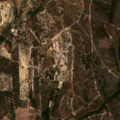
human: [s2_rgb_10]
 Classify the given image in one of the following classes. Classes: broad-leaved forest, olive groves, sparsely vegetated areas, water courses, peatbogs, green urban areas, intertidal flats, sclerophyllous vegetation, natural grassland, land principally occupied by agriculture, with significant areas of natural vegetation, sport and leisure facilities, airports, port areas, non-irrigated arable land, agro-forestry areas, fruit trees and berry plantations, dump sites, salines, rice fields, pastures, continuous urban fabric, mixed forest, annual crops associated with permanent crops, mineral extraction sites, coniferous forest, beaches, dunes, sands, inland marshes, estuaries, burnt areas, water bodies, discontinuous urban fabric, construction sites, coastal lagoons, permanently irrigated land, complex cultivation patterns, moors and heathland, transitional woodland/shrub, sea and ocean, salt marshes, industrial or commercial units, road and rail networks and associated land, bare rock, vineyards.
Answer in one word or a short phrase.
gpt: land principally occupied by agriculture, with significant areas of natural vegetation, agro-forestry areas, broad-leaved forest